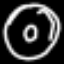
Label: donut